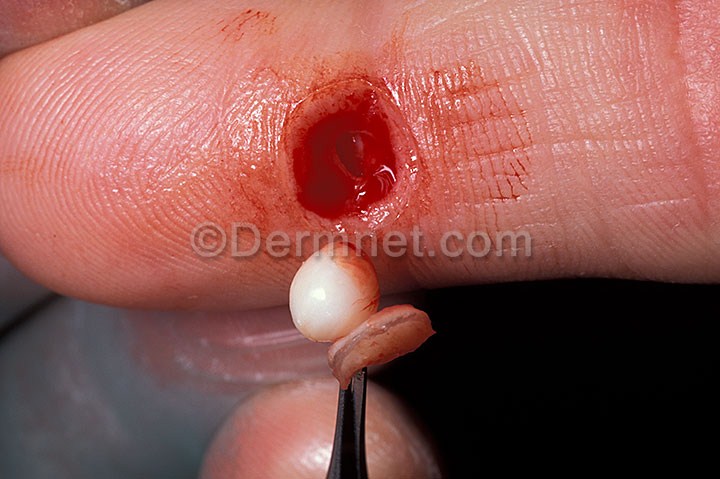
Disease: Seborrheic Keratoses and other Benign Tumors